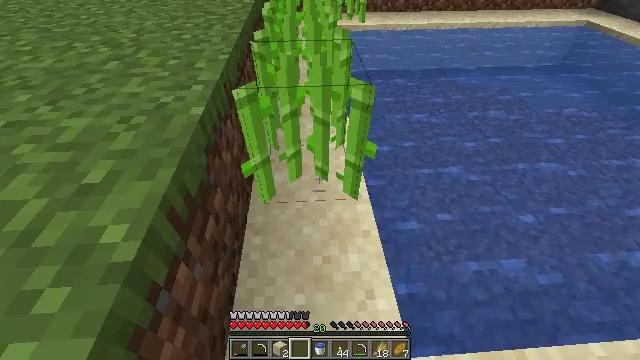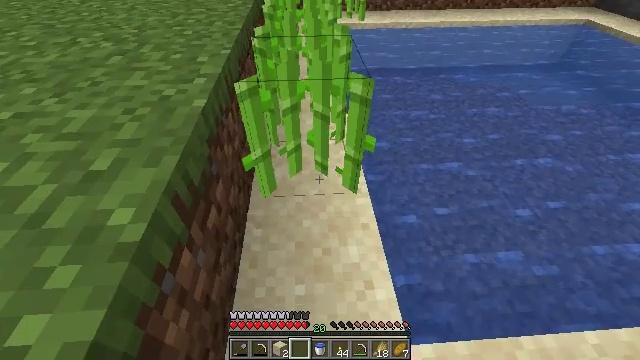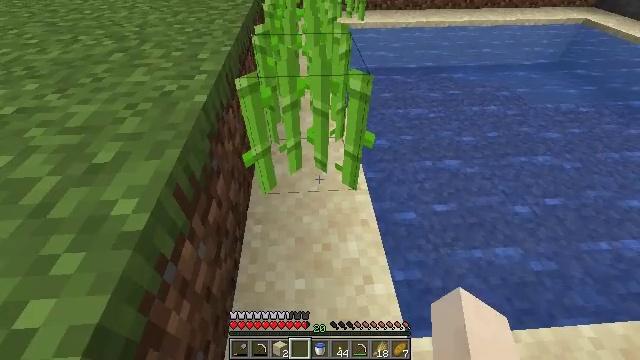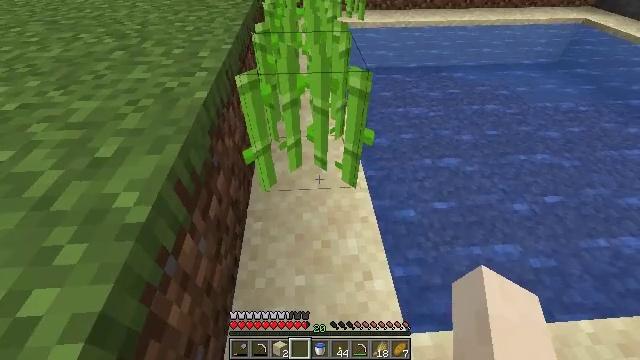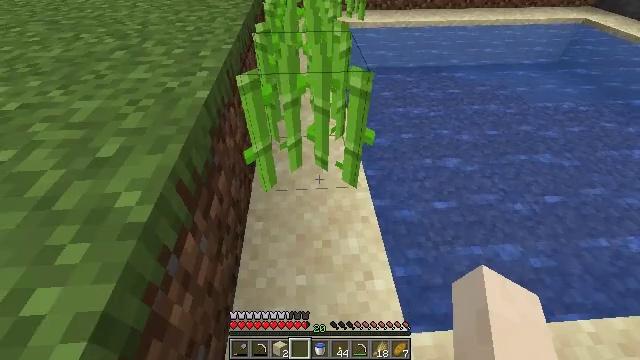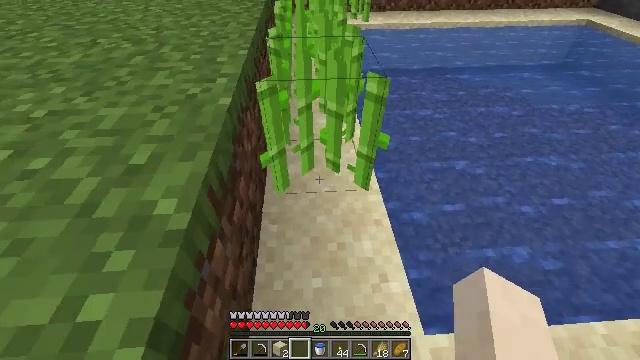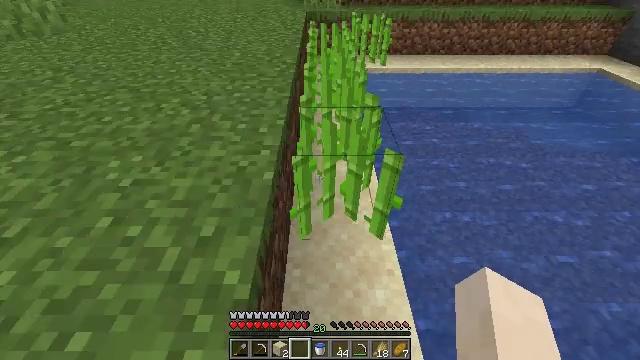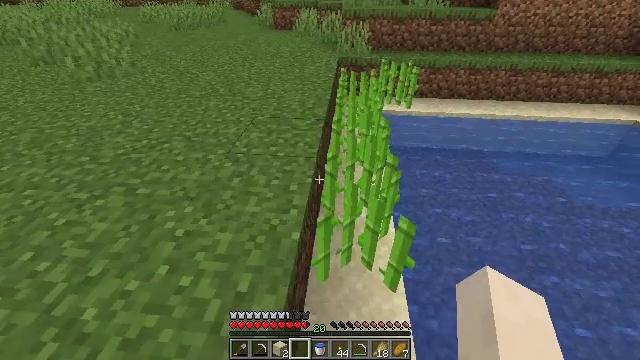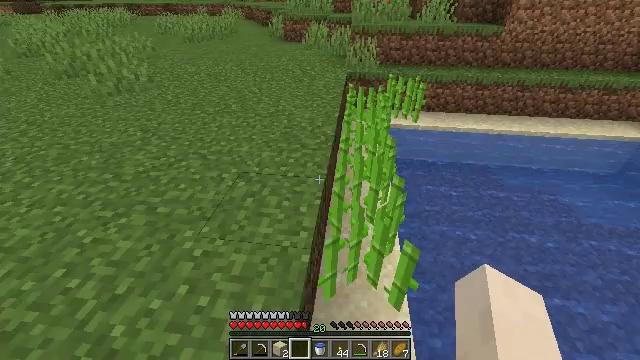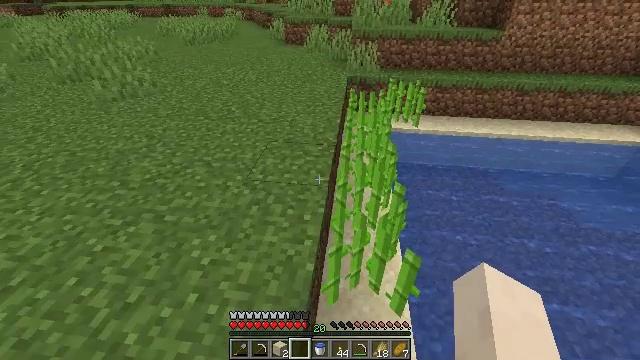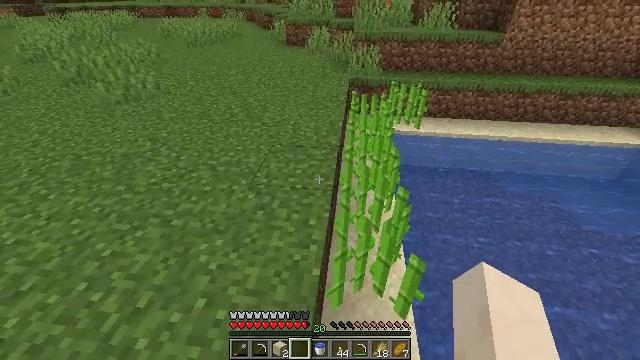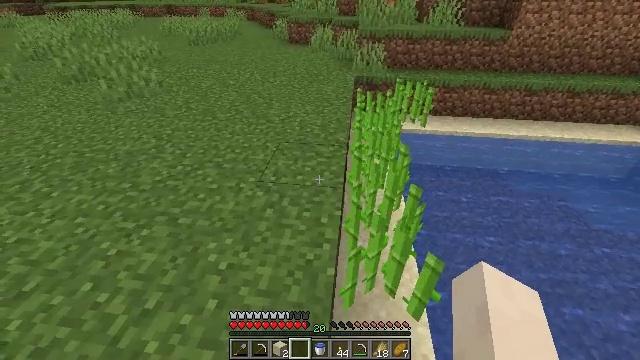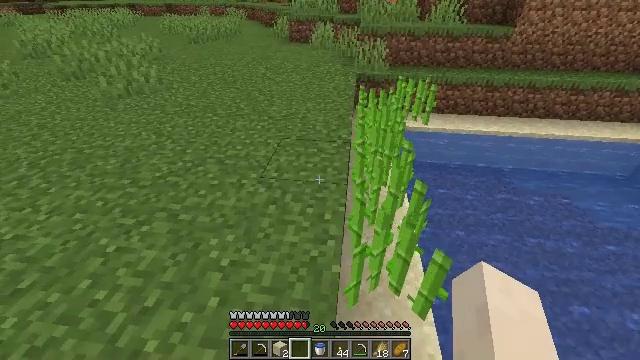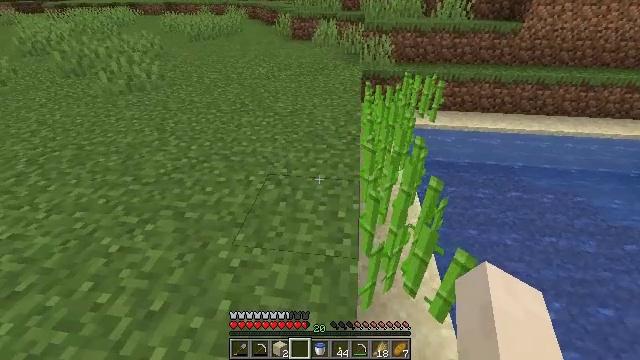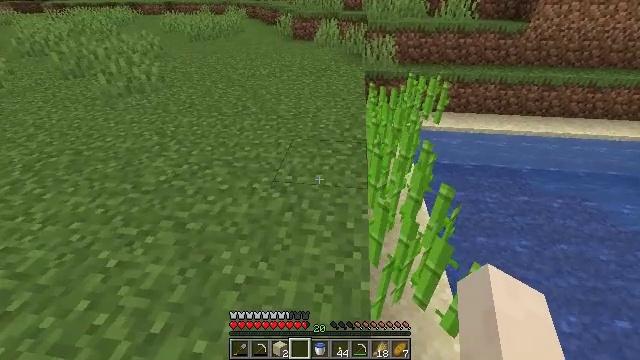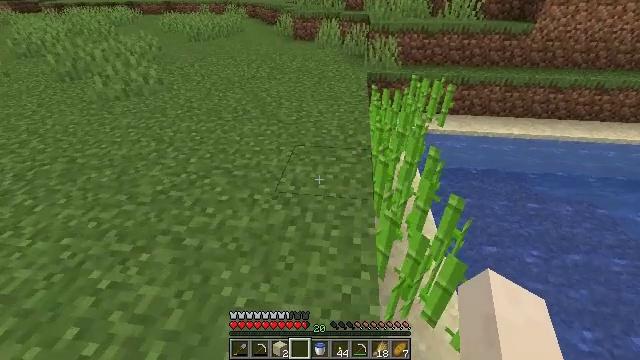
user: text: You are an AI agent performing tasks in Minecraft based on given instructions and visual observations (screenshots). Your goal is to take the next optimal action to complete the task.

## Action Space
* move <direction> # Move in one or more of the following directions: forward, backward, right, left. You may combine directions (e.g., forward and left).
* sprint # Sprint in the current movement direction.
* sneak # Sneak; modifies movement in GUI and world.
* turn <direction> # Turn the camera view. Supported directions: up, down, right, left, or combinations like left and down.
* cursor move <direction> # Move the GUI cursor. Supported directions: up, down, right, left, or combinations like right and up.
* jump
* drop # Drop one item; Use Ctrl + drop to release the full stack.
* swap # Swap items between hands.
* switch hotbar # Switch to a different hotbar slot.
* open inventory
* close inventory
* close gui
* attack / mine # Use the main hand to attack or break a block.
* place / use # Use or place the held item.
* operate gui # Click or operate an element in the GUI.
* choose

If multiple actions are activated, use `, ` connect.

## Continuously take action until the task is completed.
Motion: motion action
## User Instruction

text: Turn bones into bone meal.
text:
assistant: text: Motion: no_op
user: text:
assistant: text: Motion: no_op
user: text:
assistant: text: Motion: no_op
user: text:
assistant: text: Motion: move left
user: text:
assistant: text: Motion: move left, jump
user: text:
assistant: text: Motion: move left, turn left and up, jump
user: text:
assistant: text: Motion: move left, turn left and up, jump
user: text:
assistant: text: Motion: move left, turn left and up, jump
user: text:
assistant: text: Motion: move left
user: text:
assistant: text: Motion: move forward and move left
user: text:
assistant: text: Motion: move forward and move left
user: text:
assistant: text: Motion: move forward and move left
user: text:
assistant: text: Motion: move forward
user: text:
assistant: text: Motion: move forward
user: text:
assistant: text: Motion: move forward
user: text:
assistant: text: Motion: move forward, sprint
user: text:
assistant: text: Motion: move forward, sprint
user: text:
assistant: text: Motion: move forward, sprint
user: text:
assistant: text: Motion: move forward, sprint
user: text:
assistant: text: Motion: move forward, sprint
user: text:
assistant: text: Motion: move forward, sprint, turn left and up
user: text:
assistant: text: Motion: move forward, sprint, turn left and up
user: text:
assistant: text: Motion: move forward, sprint, turn left and up
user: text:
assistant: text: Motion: move forward, sprint, turn left and up
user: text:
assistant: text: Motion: move forward, sprint, turn left and up
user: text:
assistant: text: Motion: move forward, sprint, turn left and up
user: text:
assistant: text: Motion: move forward, sprint, turn left and up
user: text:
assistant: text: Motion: move forward, sprint
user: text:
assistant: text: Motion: move forward, sprint
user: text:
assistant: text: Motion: move forward, sprint